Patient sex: M
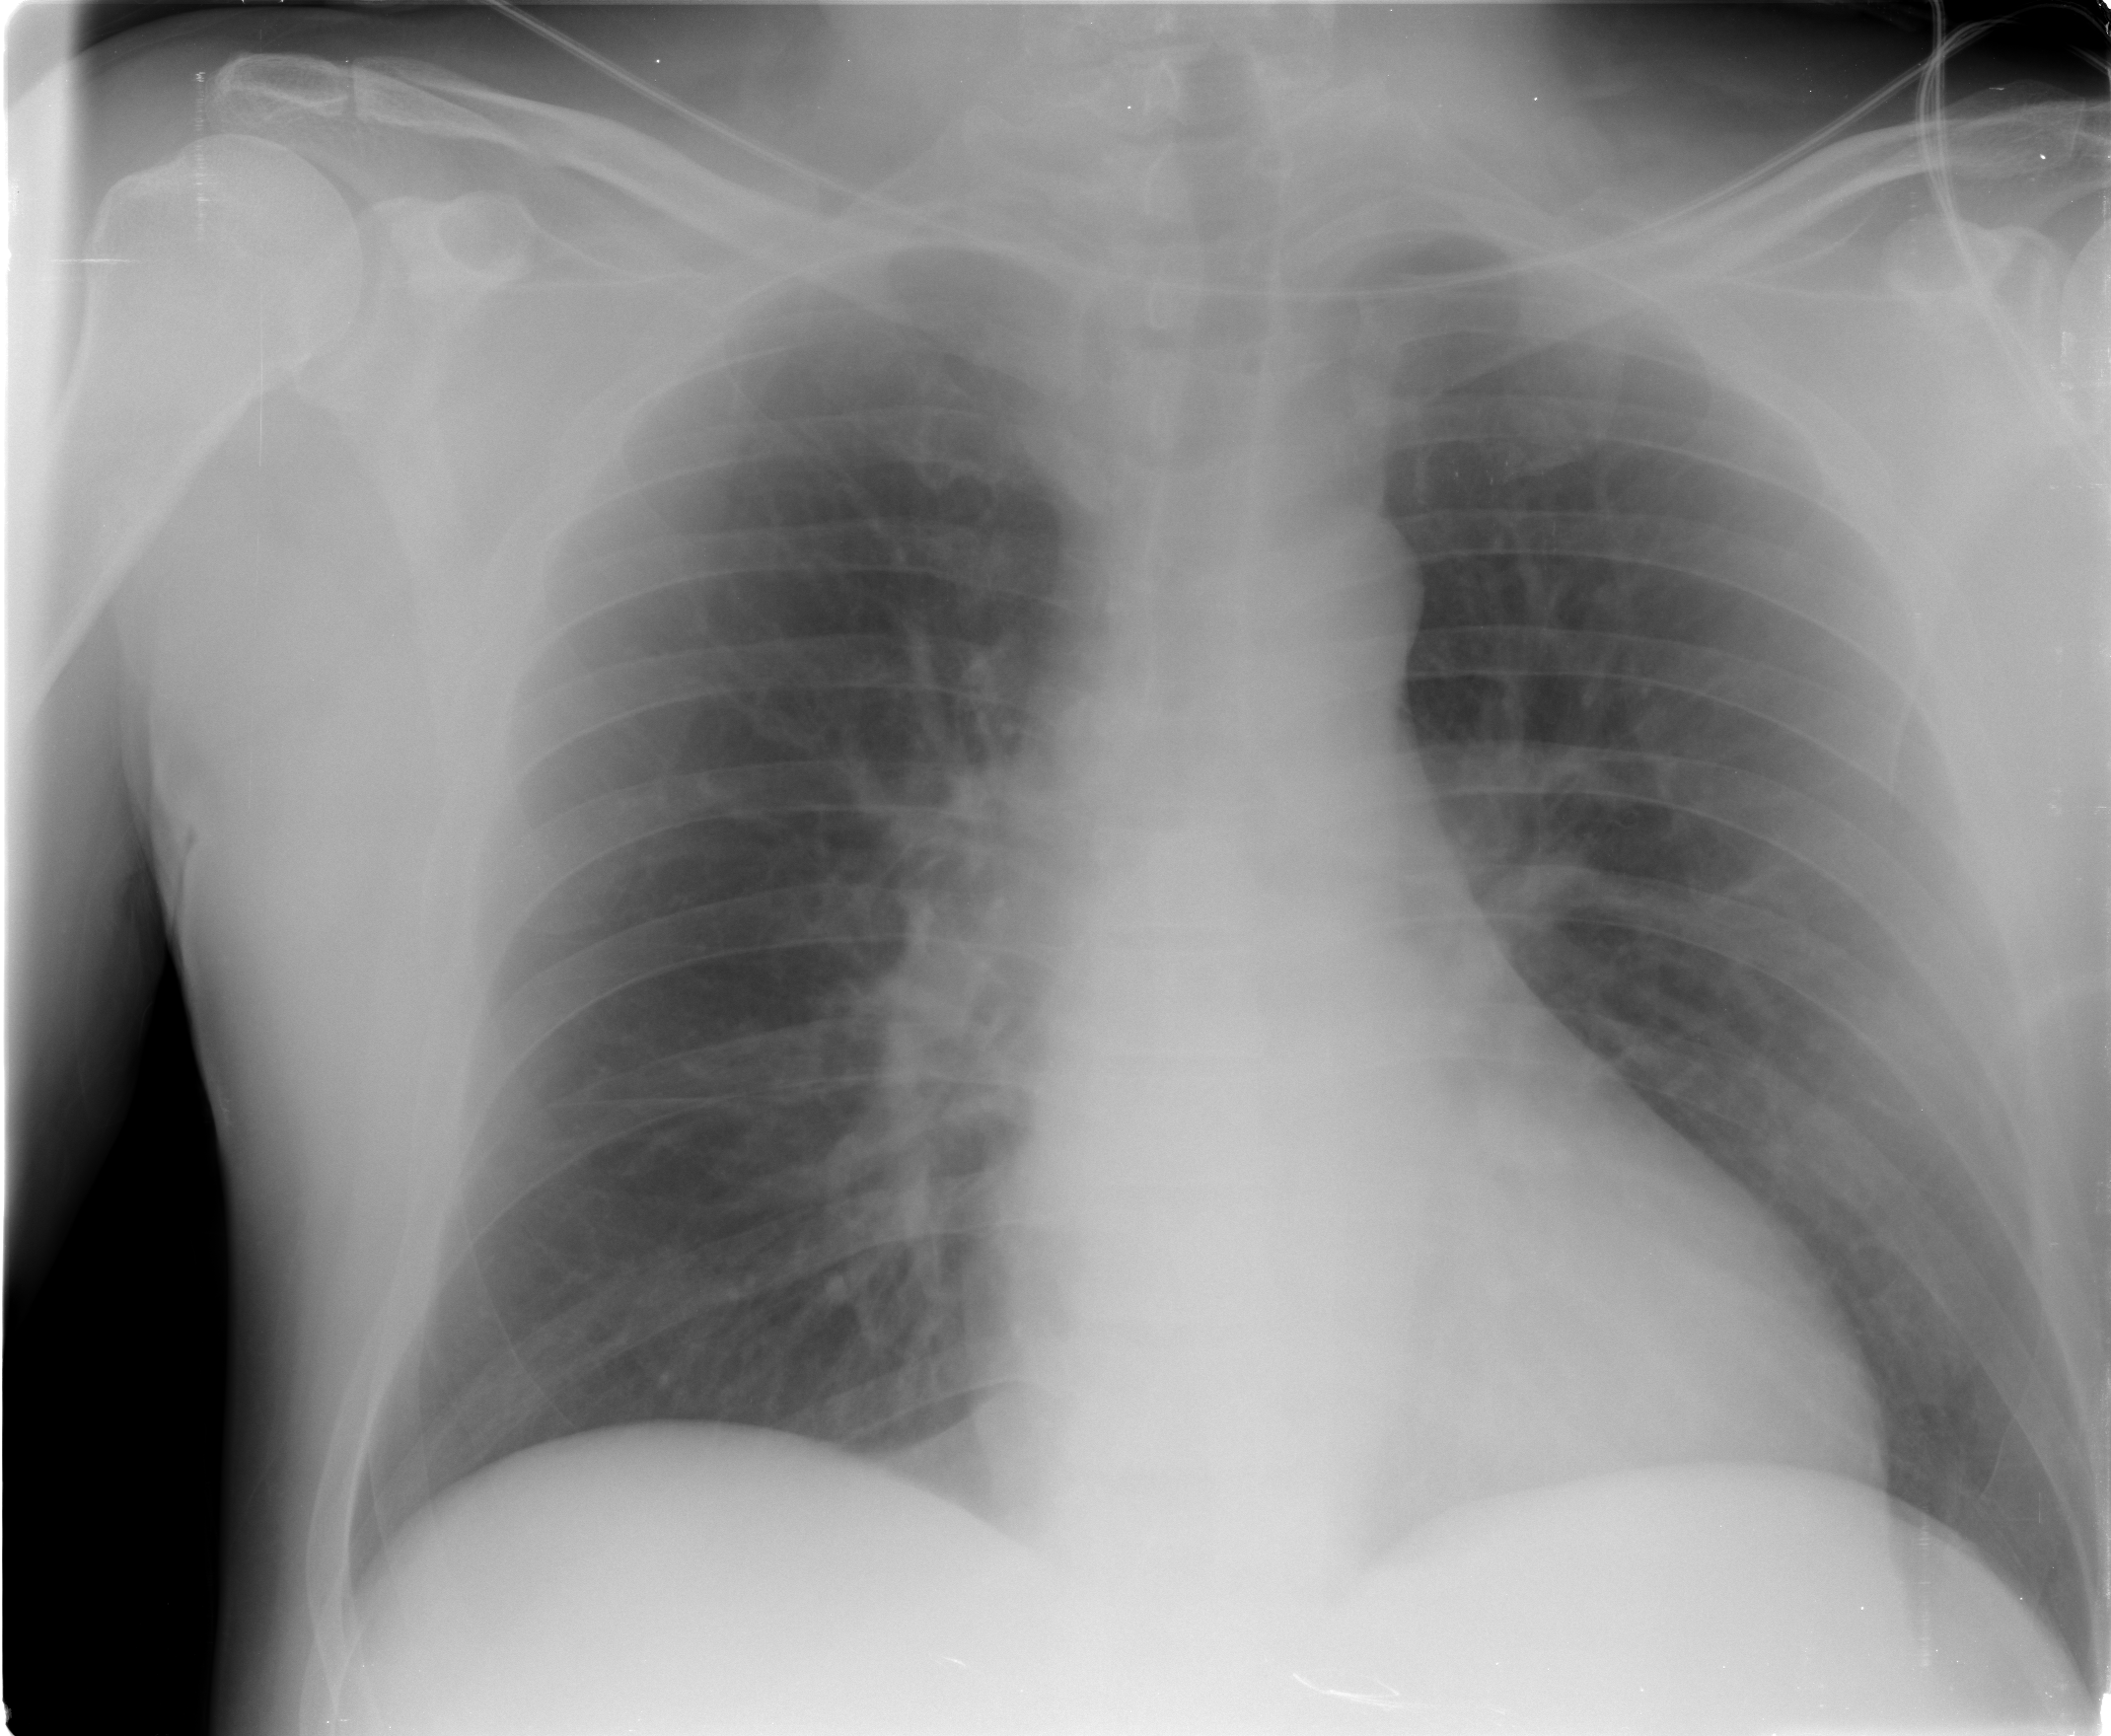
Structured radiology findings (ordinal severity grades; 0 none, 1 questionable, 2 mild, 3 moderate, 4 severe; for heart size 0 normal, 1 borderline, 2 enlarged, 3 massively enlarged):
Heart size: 0
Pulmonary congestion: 1
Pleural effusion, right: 0
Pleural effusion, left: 0
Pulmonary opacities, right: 0
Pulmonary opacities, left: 0
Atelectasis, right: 0
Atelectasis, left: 0